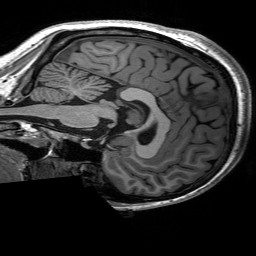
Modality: T1w
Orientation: sagittal
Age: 24
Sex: female
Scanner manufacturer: siemens
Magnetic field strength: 3 T
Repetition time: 2.53 s
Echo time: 0.00227 s